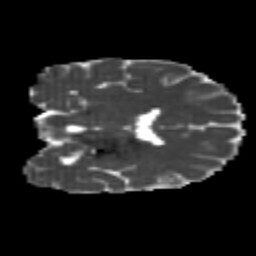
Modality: MD
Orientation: coronal
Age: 22
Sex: female
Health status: healthy
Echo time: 0.074 s